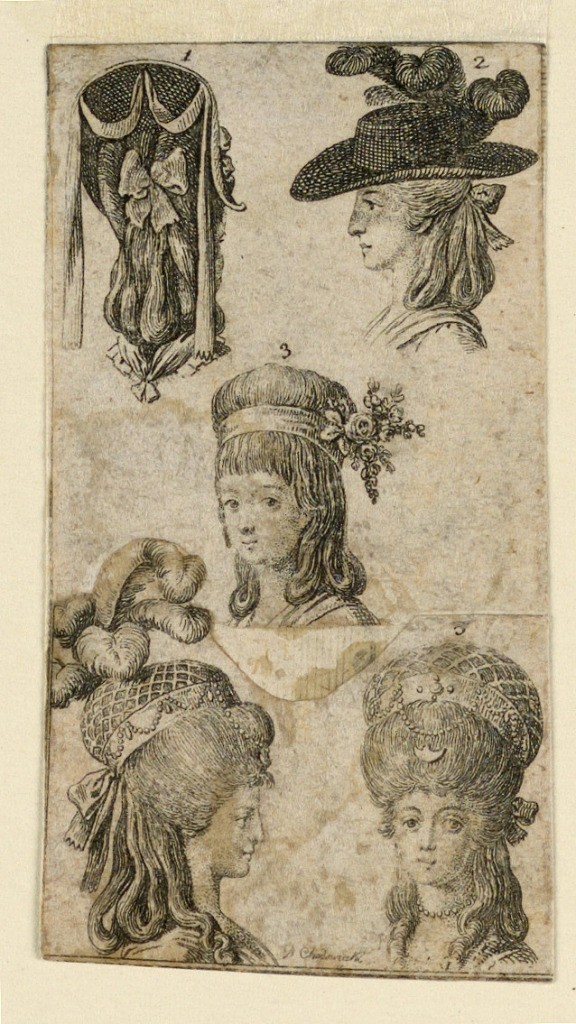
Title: Five Headgears for Women, Two Fragments of Illustrations for "Königl: Grosbrit [anische] Genealogischer Kalender auf das 1781 Jahr Lauenberg bey J.G. Berenberg"
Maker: Daniel Nikolaus Chodowiecki, German, 1726 - 1801
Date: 1780
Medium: Stipple and line engraving on paper
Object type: Print
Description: Figurse 1 to 3 of Engelmann 362. Bottom: figures 4 and 5 of Engelmann 362a.